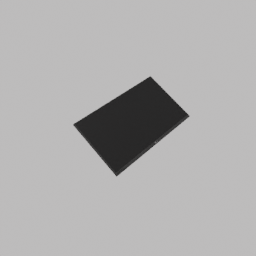
Label: electronics